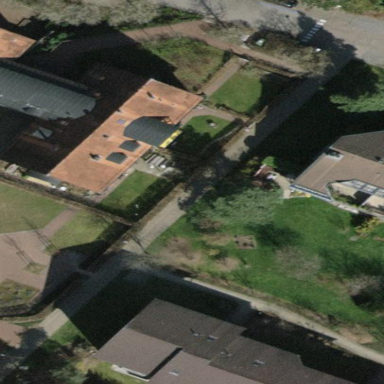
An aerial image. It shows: Pitched roof building.